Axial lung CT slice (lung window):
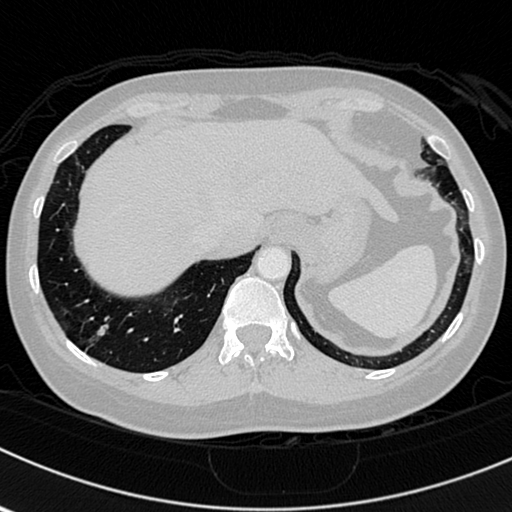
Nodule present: no